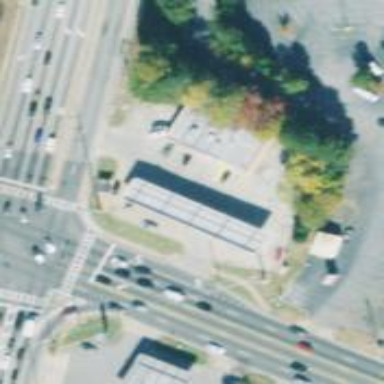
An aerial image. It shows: Convenience shop.